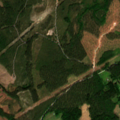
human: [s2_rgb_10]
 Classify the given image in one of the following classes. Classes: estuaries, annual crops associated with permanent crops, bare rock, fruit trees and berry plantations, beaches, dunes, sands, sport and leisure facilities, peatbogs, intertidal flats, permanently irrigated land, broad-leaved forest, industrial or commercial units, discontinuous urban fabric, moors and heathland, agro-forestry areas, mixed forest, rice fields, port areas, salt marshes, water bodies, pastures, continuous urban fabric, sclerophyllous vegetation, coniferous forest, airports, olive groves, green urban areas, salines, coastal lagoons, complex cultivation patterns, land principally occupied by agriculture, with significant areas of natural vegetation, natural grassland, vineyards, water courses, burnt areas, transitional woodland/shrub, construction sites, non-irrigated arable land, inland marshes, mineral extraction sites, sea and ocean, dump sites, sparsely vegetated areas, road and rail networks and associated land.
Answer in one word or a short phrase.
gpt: broad-leaved forest, coniferous forest, mixed forest, transitional woodland/shrub